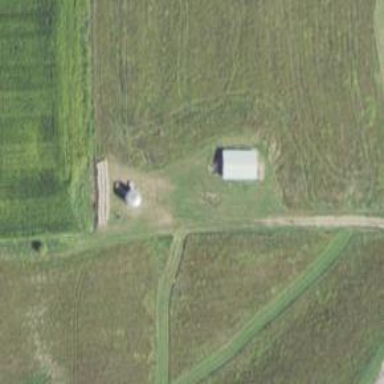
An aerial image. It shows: Silo.